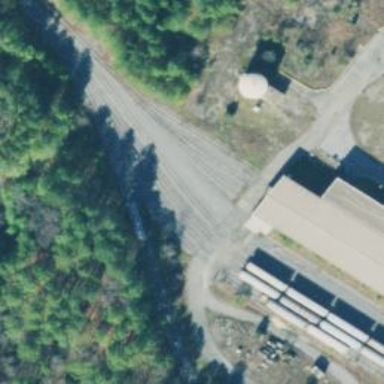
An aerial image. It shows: Railway spur service line used for aggregate transportation.